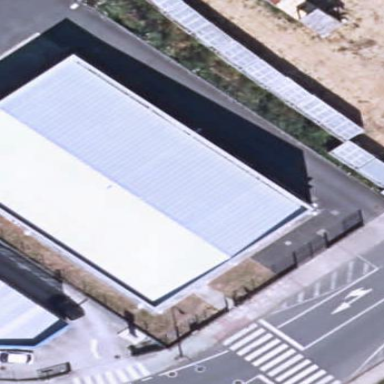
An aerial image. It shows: Industrial building.